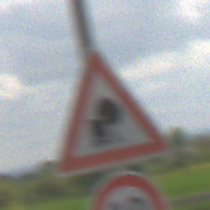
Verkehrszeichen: UnzureichendesLichtraumprofil
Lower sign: Geschwindigkeit10
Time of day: Midday
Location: Outdoor (RoadRail)
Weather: PartlyCloudy
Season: NotSpecified
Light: Natural